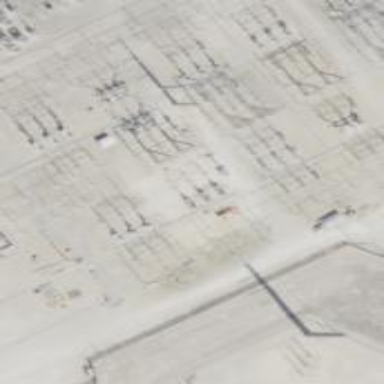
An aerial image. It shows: Switch for power supply.